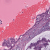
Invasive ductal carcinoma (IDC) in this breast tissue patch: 1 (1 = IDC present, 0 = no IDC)